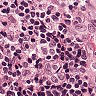
Metastatic tissue present: no